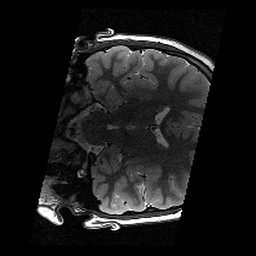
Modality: T2w
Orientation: coronal
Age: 11
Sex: male
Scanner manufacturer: siemens
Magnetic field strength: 3 T
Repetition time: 9.23 s
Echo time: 0.067 s